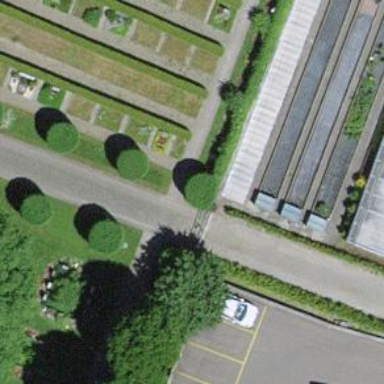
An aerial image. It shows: Gate.